Question: I have User Control
'''
<table style="border-width: 0">
<tr>
<td style="vertical-align: middle;">
<asp:RadioButton ID="rdOption" runat="server" Text="I m testing"
GroupName="Questions" oncheckedchanged="rdOption_CheckedChanged"
AutoPostBack="True"/>
</td>
<td style="vertical-align: middle; padding-left: 10px">
<asp:TextBox ID="txtOthers" runat="server" CssClass="txtbox" Visible="false"></asp:TextBox>
</td>
</tr>
</table>
protected void Page_Load(object sender, EventArgs e)
{
rdOption.GroupName = "myGroup";
rdOption.Text = Option.OptionDesc;
}
'''
on Survery.aspx I loaded that user control dynamically
'''
foreach (clsOptions option in _CurrentQuestion.Options)
{
UserControls_OptionField ctrl = Page.LoadControl("~/UserControls/OptionField.ascx") as UserControls_OptionField;
ctrl.Option = option;
pnlOption.Controls.Add(ctrl);
}
'''
'''
<input id="ContentPlaceHolder1_ctl01_rdOption" type="radio" name="ctl00$ContentPlaceHolder1$ctl01$myGroup" value="rdOption">
<input id="ContentPlaceHolder1_ctl02_rdOption" type="radio" name="ctl00$ContentPlaceHolder1$ctl02$myGroup" value="rdOption">
'''

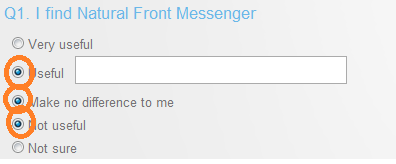
Answer: I think that this is a <URL>.
You could try following solution that works for a Repeater(or any databound control) but should also work for your dynamic UserControls.
The problem is that ASP.Net renders different unique names for different NamingContainers and therefore the RadioButtons get different GroupNames.
<URL>
Put this in your HEAD section of your page's:
'''
function SetUniqueRadioButton(nameregex, current)
{
re = new RegExp(nameregex);
for(i = 0; i < document.forms[0].elements.length; i++)
{
elm = document.forms[0].elements[i]
if (elm.type == 'radio')
{
if (re.test(elm.name))
{
elm.checked = false;
}
}
}
current.checked = true;
}
'''
Add the clientside onclick event to the RadioButtons with appropriate parameters:
'''
string script = "SetUniqueRadioButton('rdOption.*myGroup',this)";
rdOption.Attributes.Add("onclick", script);
'''